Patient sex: F
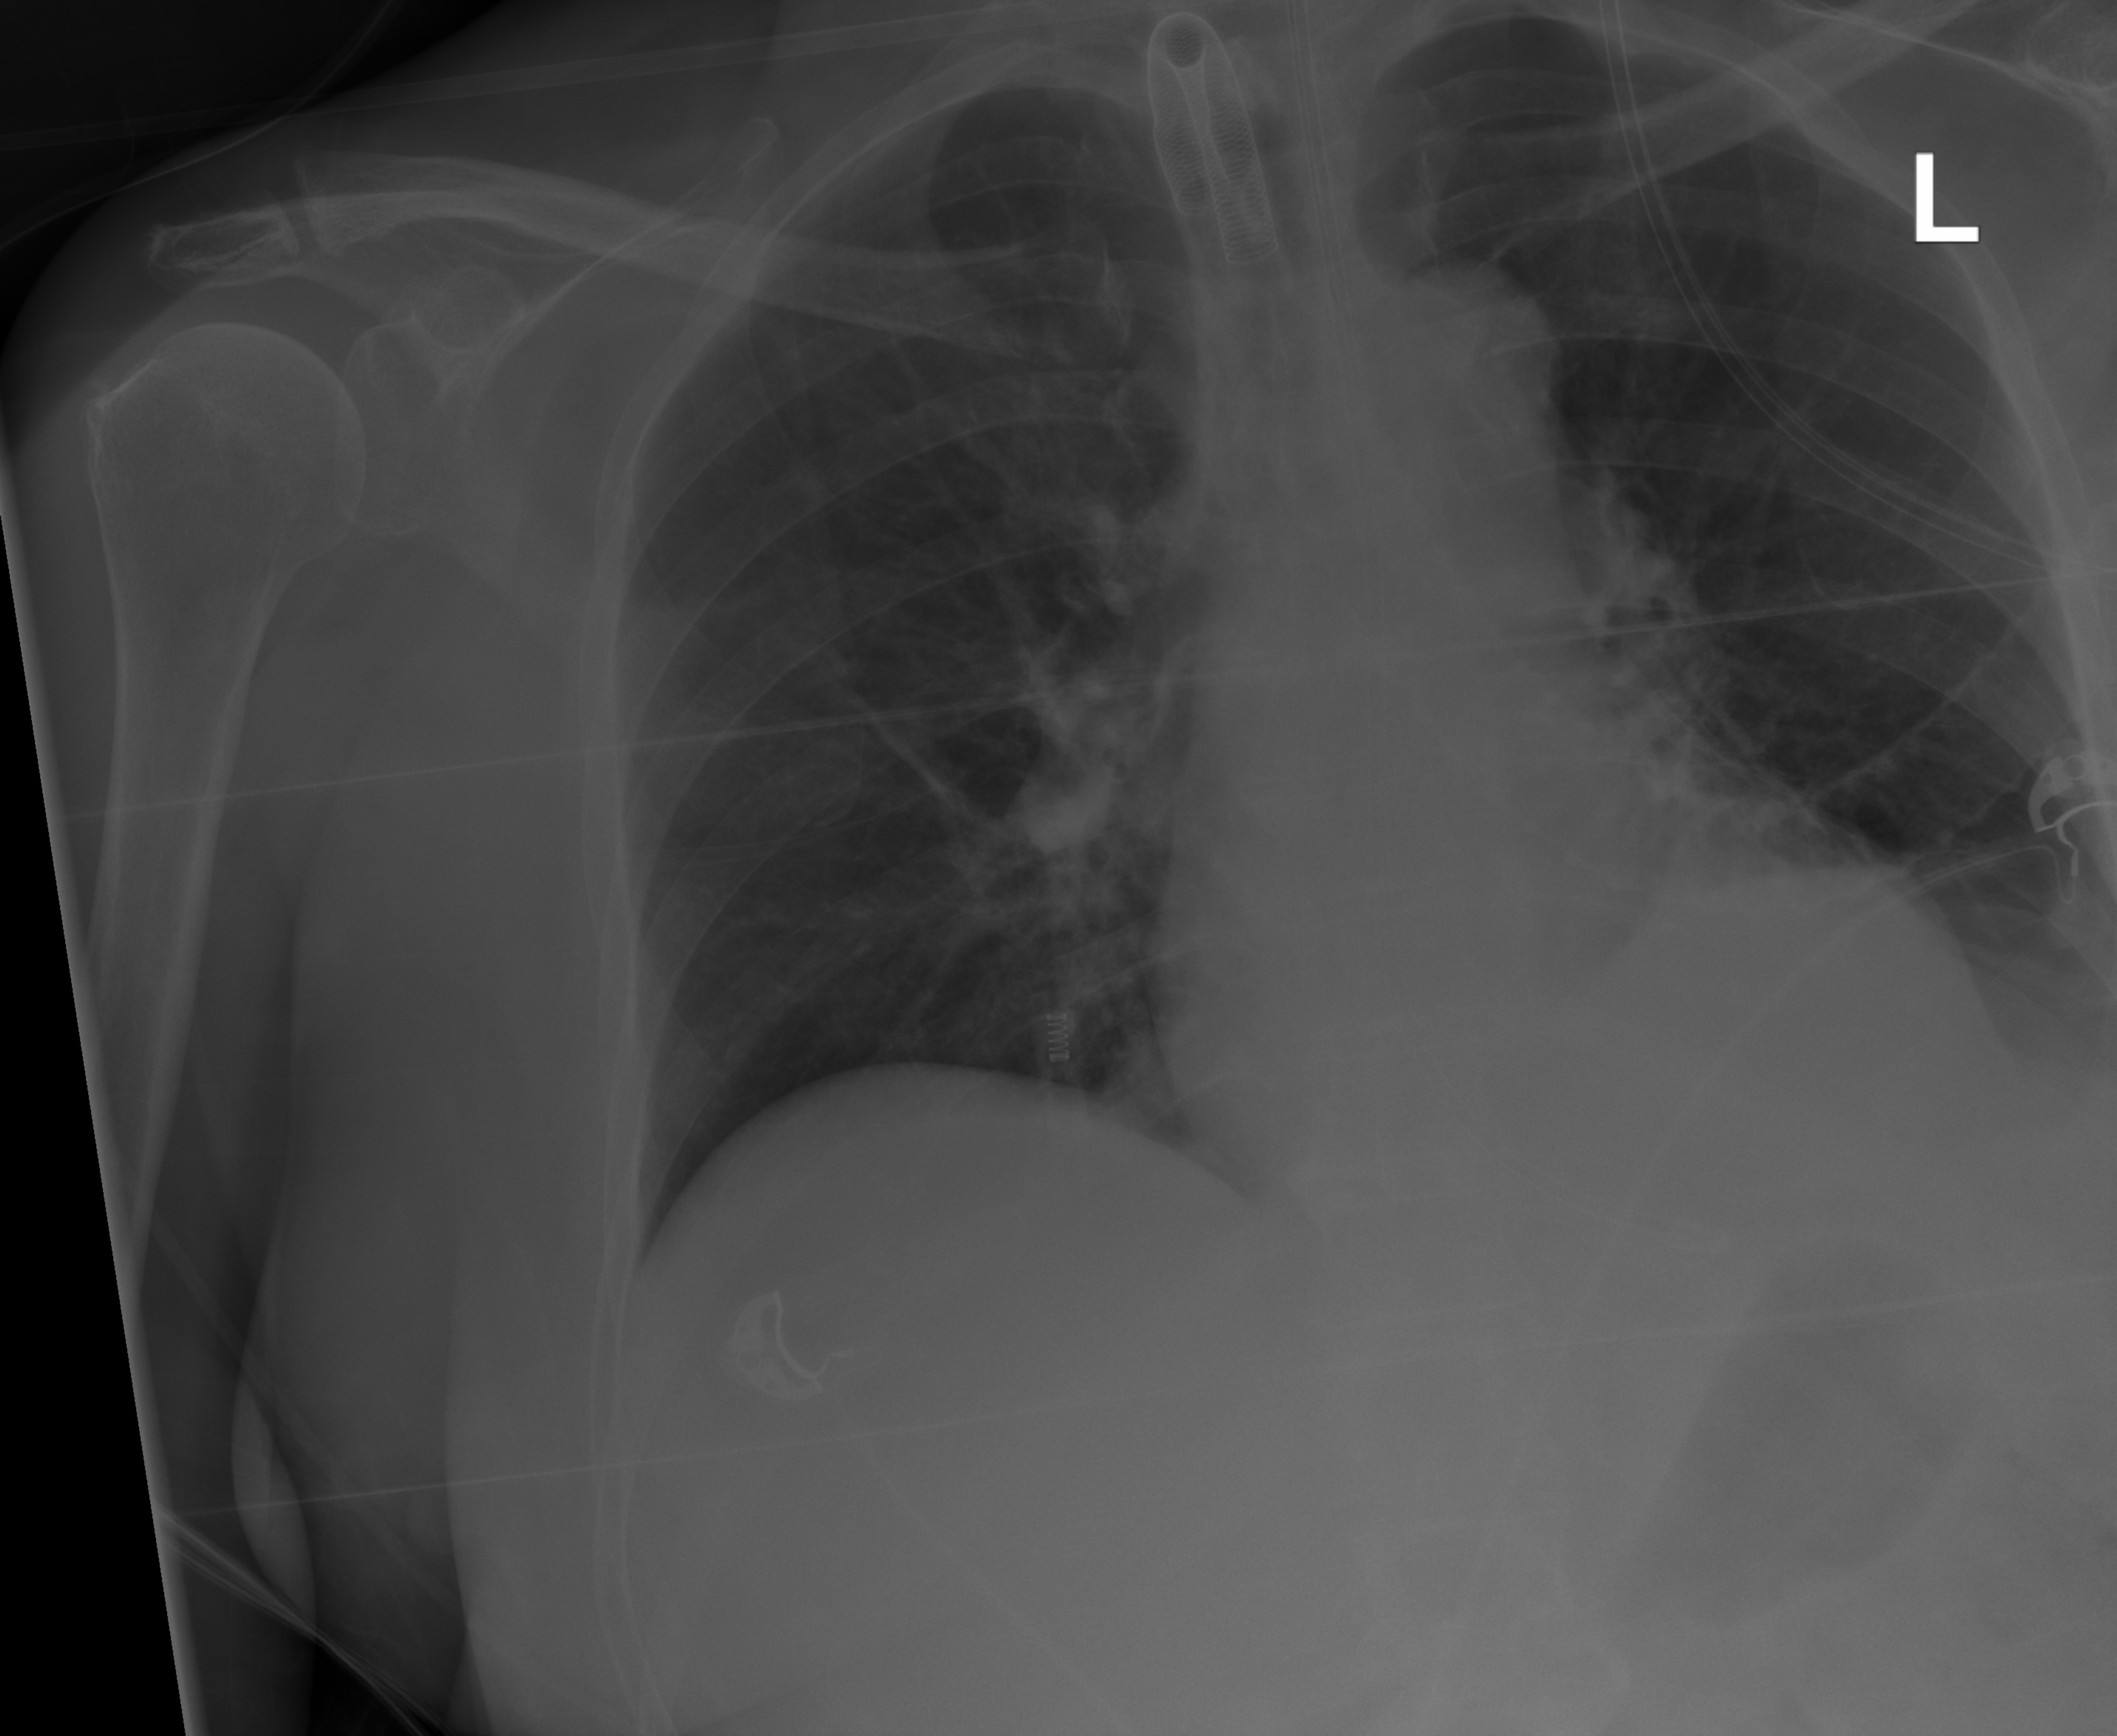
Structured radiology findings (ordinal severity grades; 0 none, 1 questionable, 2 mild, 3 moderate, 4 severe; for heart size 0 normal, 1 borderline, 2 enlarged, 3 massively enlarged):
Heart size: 0
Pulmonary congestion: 0
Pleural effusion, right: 0
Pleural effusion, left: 2
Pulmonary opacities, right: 0
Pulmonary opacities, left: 0
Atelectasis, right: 0
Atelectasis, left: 2